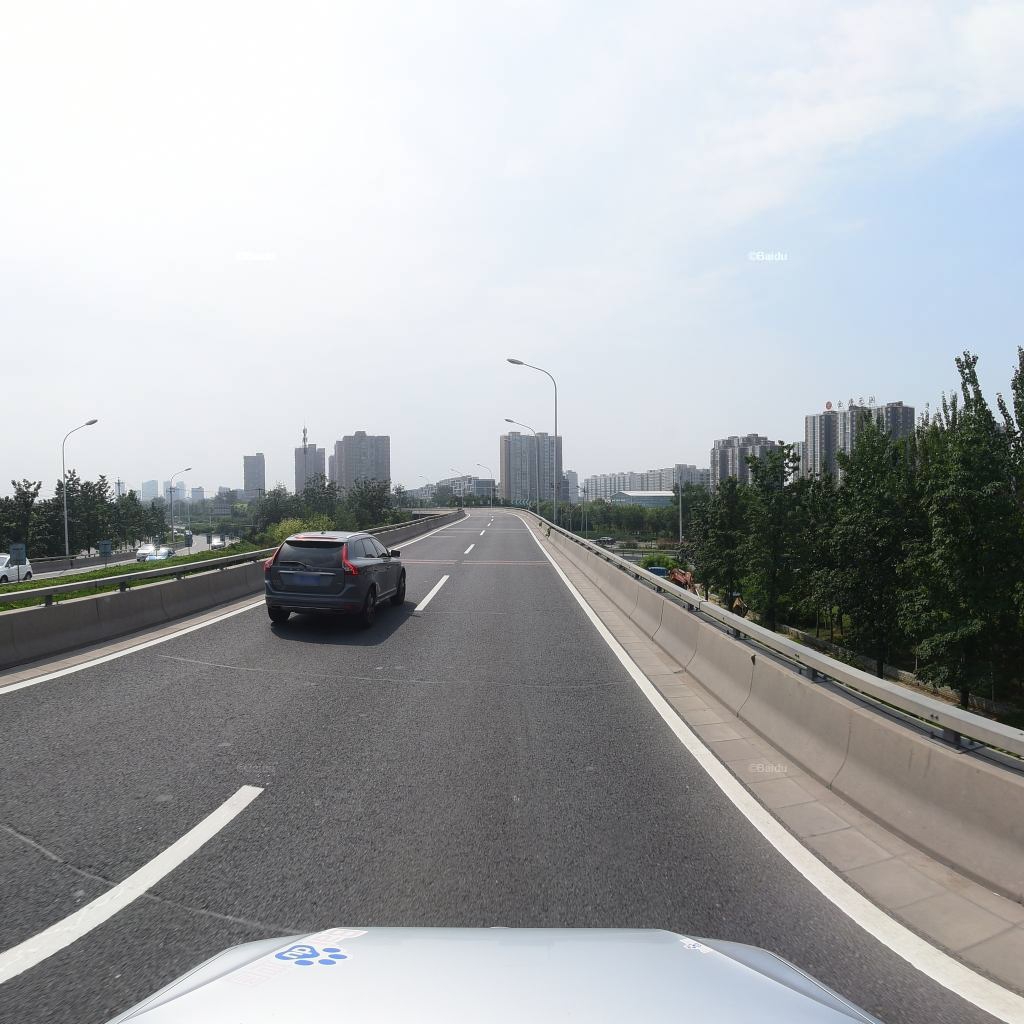
Region: Fengtai
Road damage annotations: transverse patch, transverse patch, transverse patch